Question: I want to make my HTML page suitable for screen readers.
Currently, the page have 3 main parts: header, sidebar and content:

Screen readers read at first, then and finally .
Unfortunately, users which has problems with eyesight wait for a long time while the program will read all side bar content (cause sidebar contain many filters).
How can I set a bigger priority for search results? Cause search results should be read before the sidebar content.
And it will be great if someone provide me a HTML tutorial about what can I do to increase accessibility level of HTML pages:
- - -
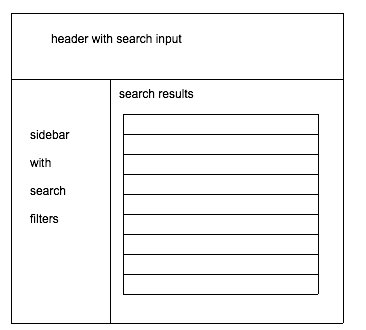
Answer: Do not try to hide the content from screen reader users, they will want to get access to that content. Instead, you can add landmarks to your content areas. Screen readers will then be able to jump directly to the relevant portion of the page, including the results, but will still be able to get to the other controls when they need them.
If you can use HTML5, use the '<header>', '<aside>' or '<nav>' and then the '<main>' elements for your header, filters and side navigation and search results respectively.
If you cannot use HTML5, then add role="banner", role="complementary", role="navigation" and role="main" to the wrapping elements of these regions.
As a best practice you should also add heading structure to the document (screen readers can navigate by these too) and a skip link (for sighted, keyboard-only users)